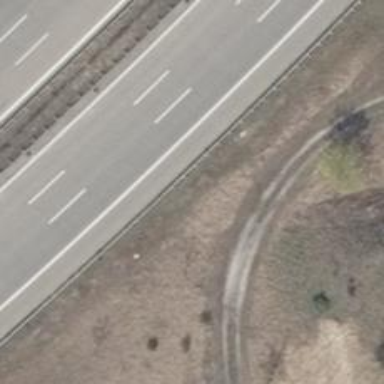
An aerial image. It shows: Track road with grade4 tracktype.